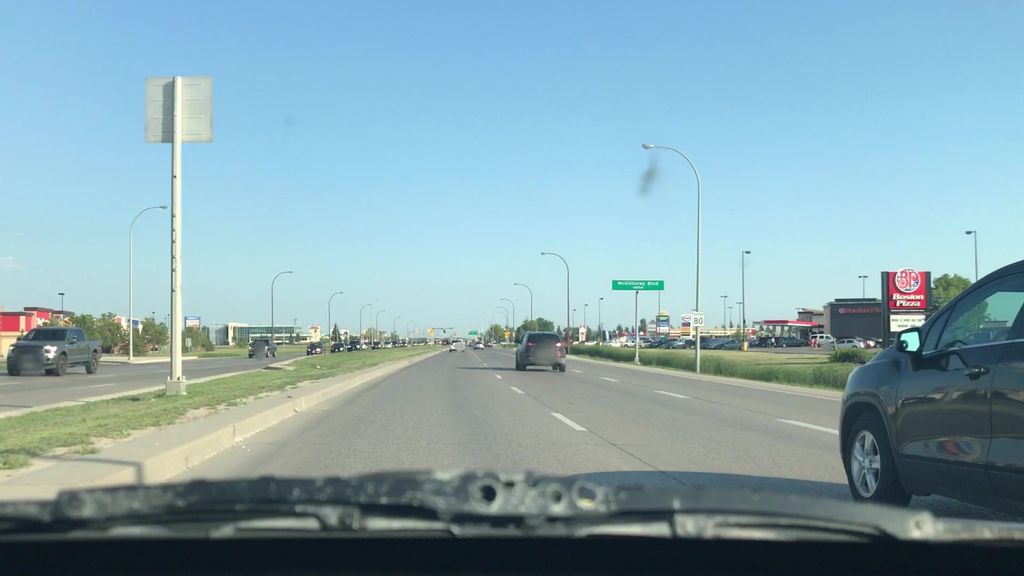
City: winnipeg